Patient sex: M
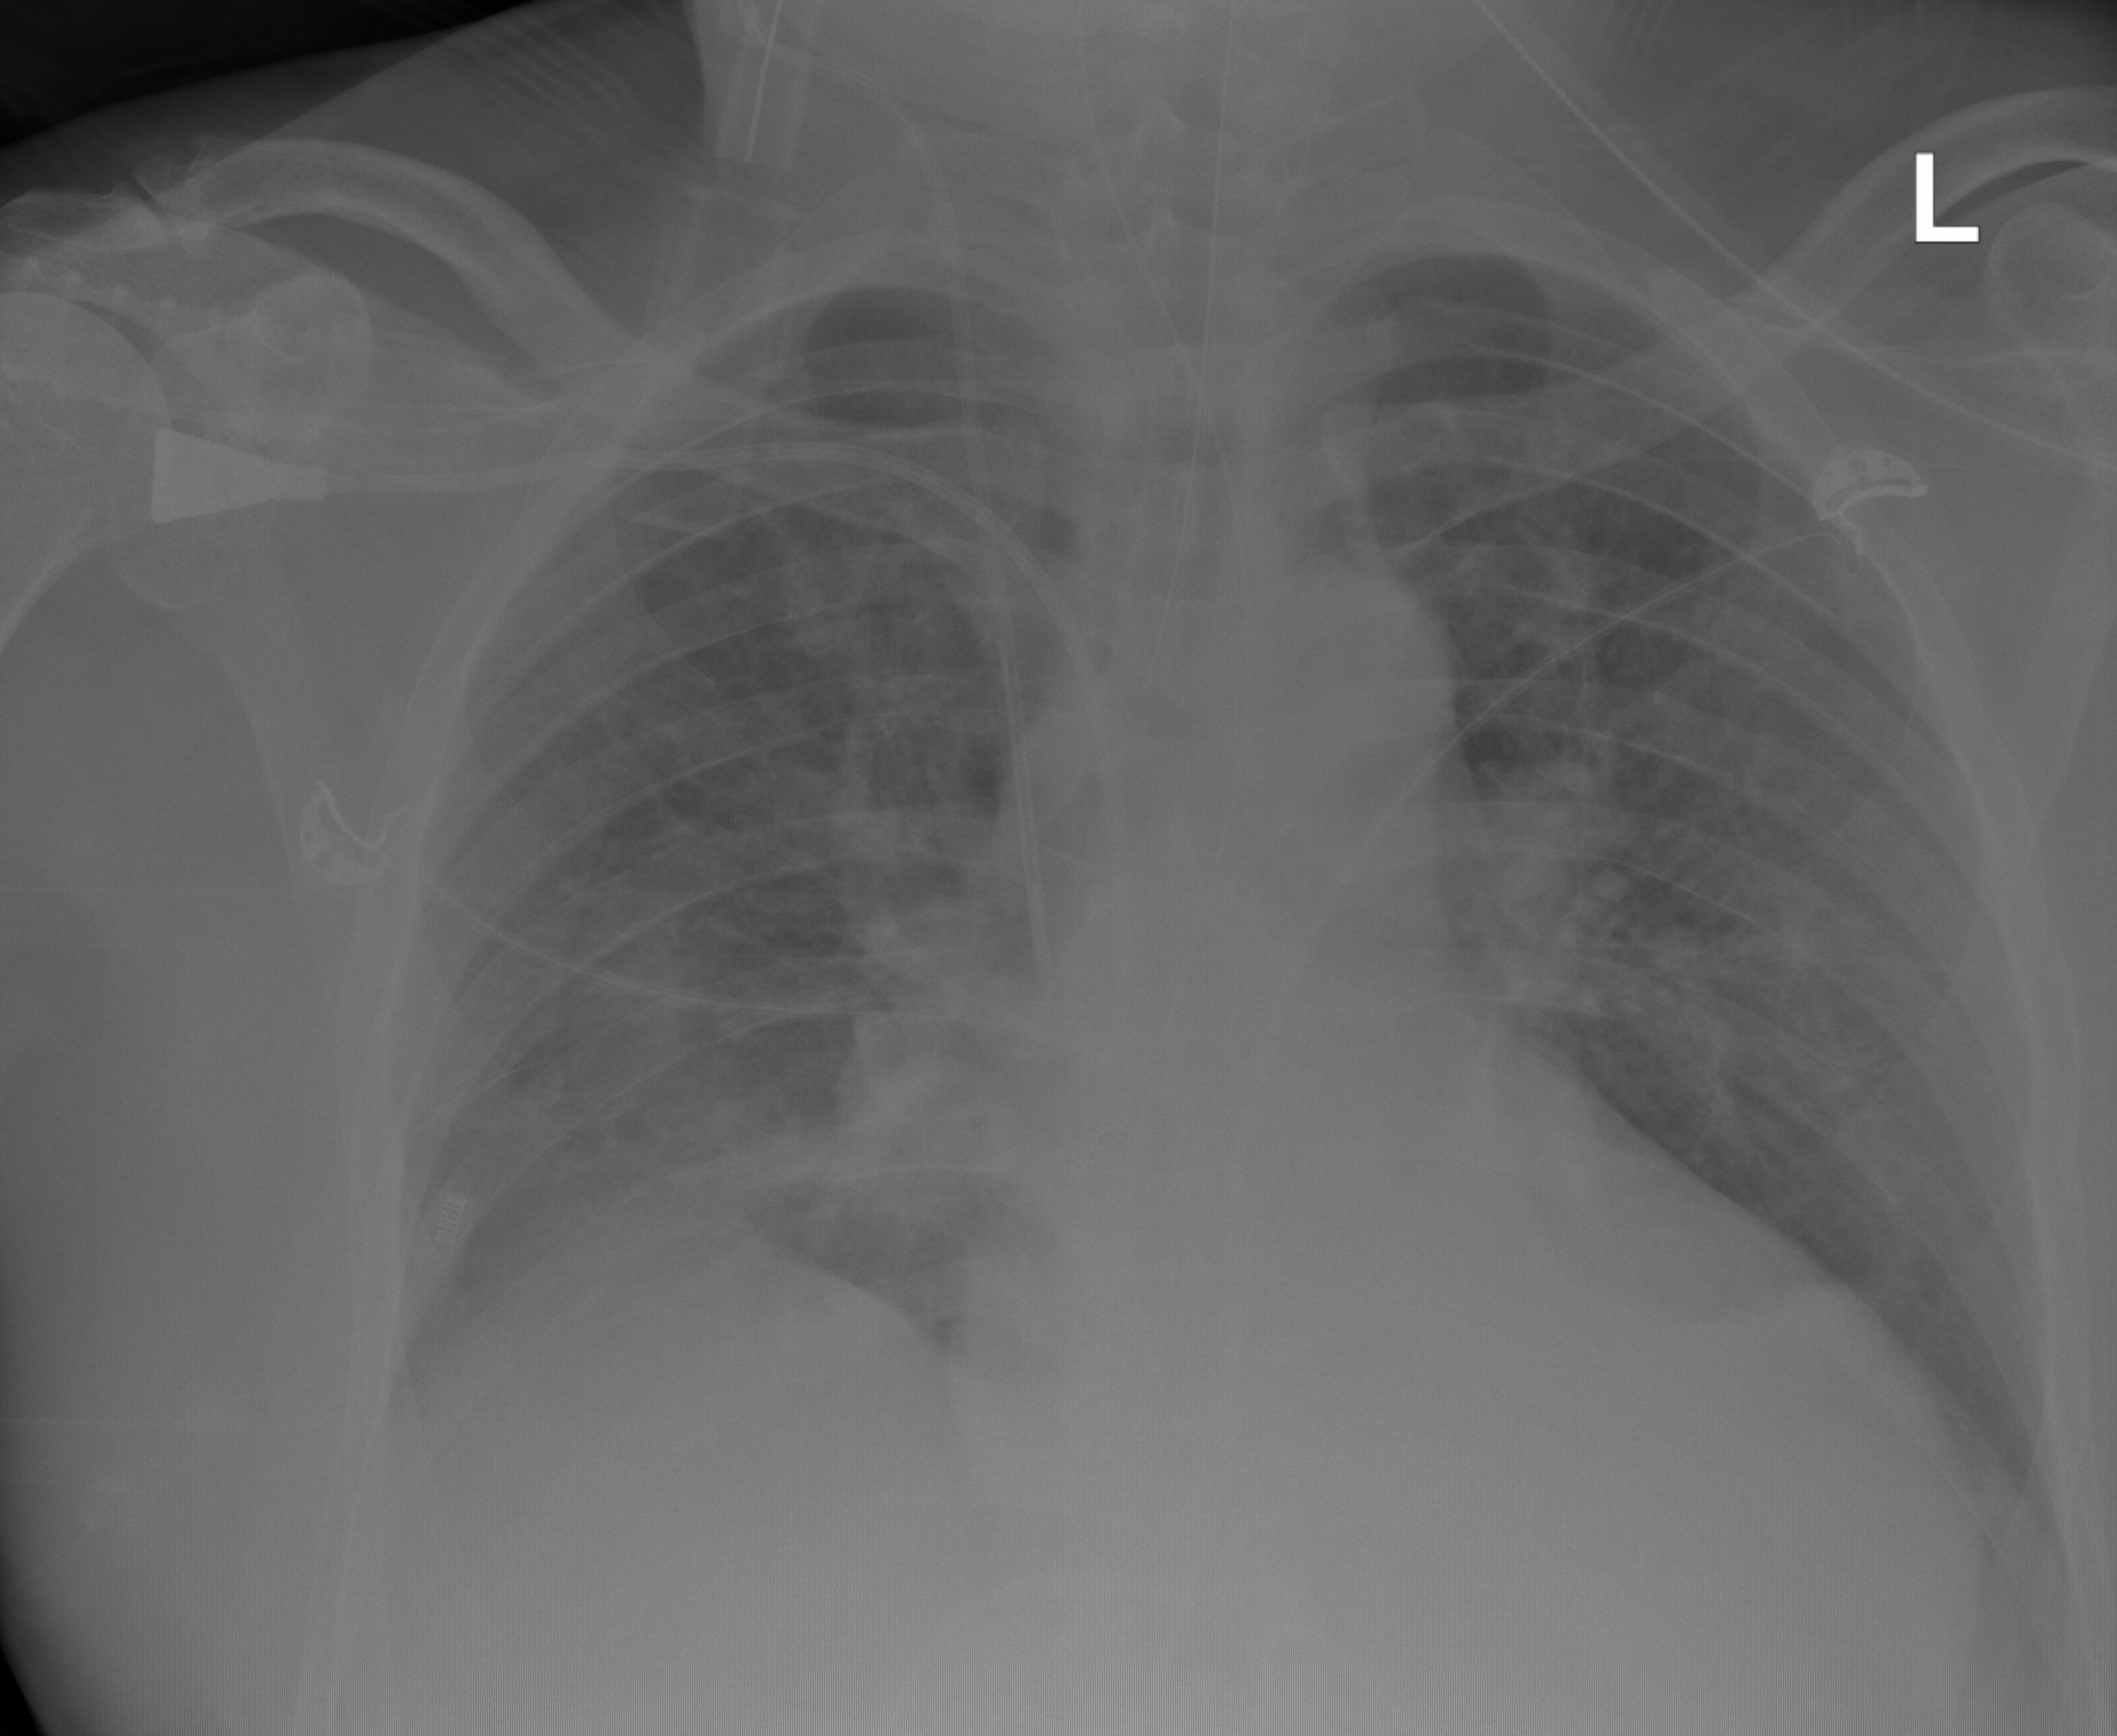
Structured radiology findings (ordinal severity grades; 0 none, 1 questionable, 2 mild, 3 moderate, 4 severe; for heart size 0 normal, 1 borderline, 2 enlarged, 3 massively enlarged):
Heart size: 0
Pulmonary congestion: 2
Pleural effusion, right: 0
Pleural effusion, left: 0
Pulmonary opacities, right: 0
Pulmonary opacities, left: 0
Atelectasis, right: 2
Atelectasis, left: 0